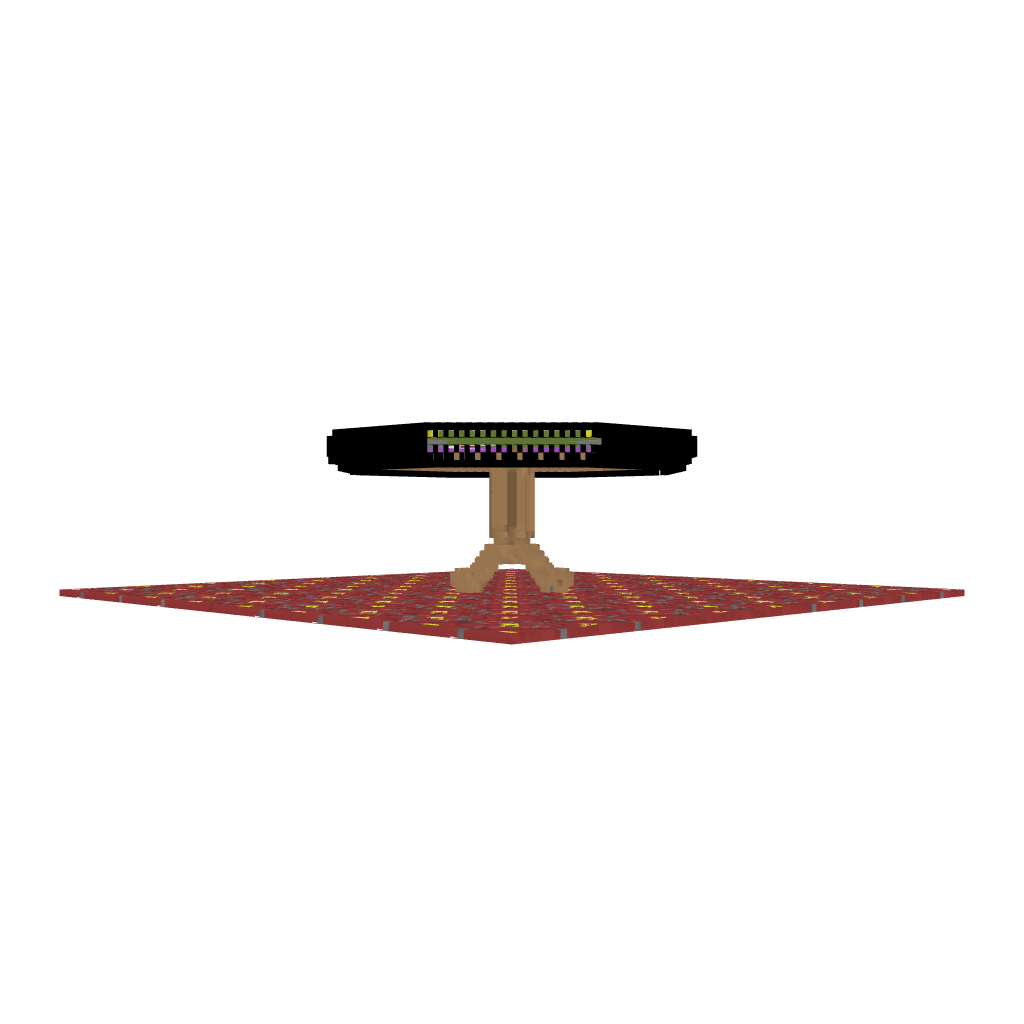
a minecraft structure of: Poker Table bad low quality